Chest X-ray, AP view. Patient: 37 years old, sex M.
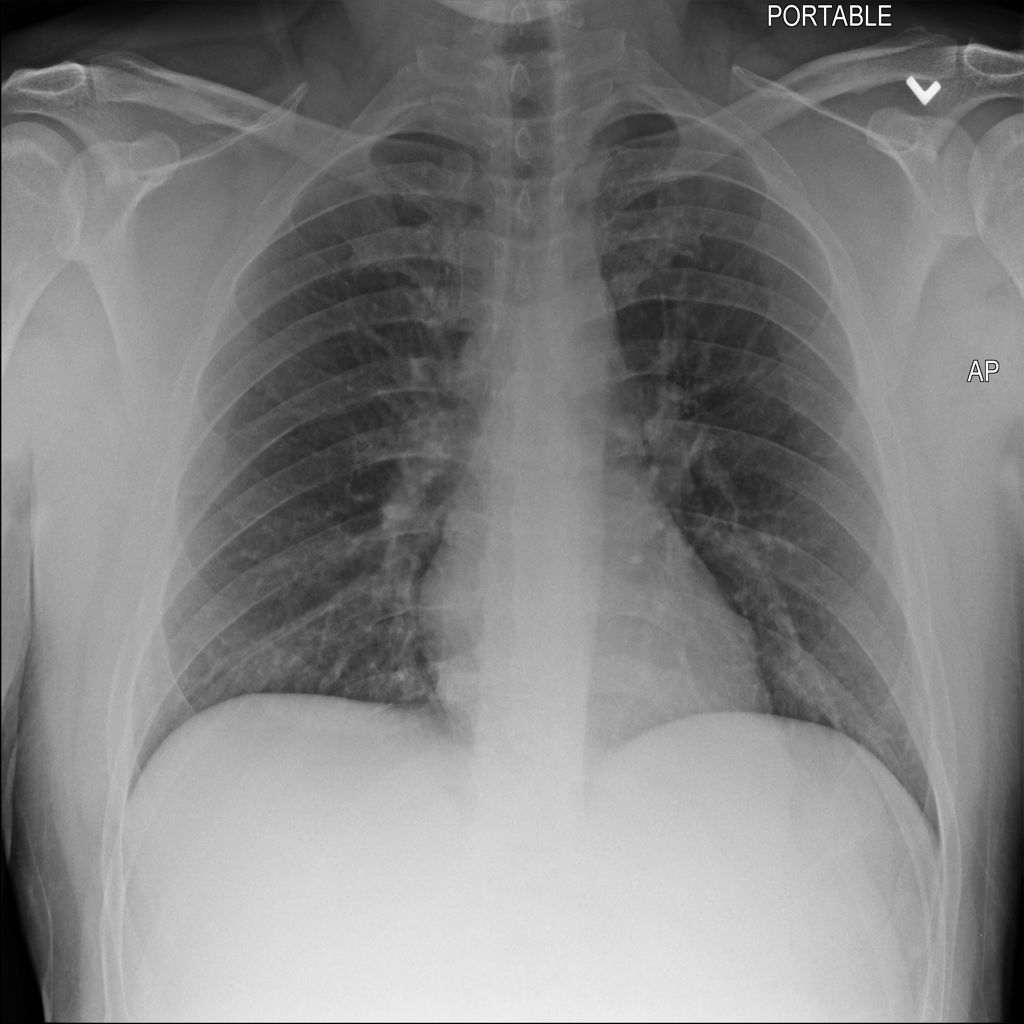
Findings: No Finding